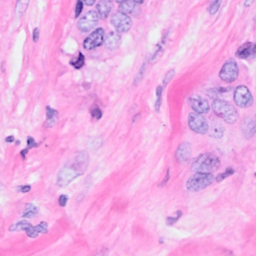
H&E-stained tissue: Breast